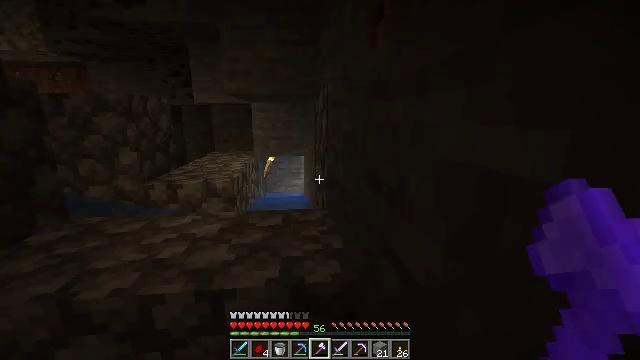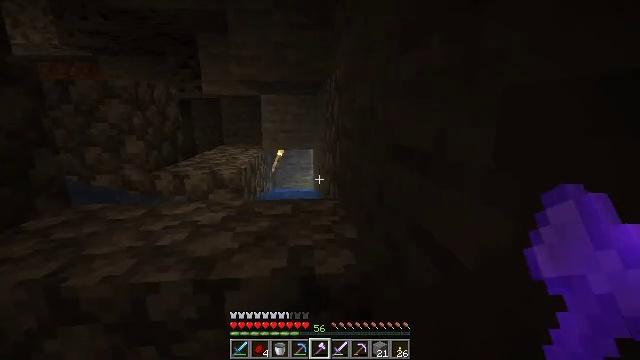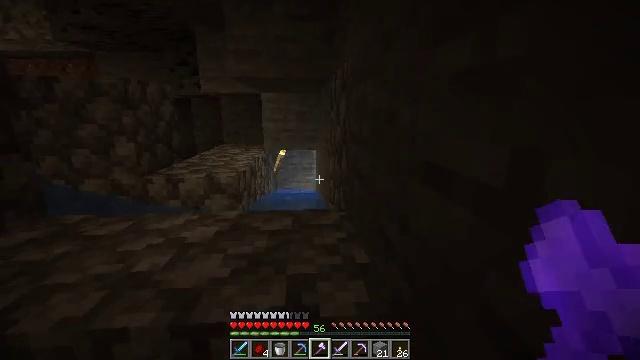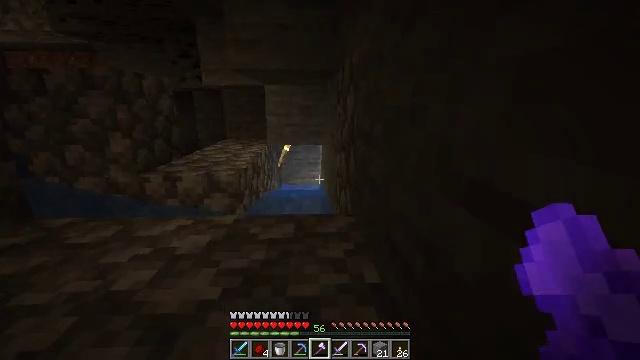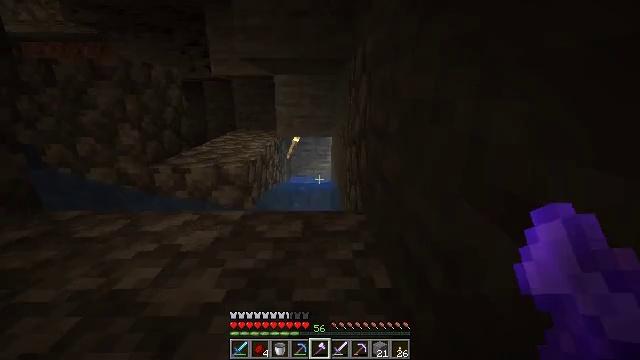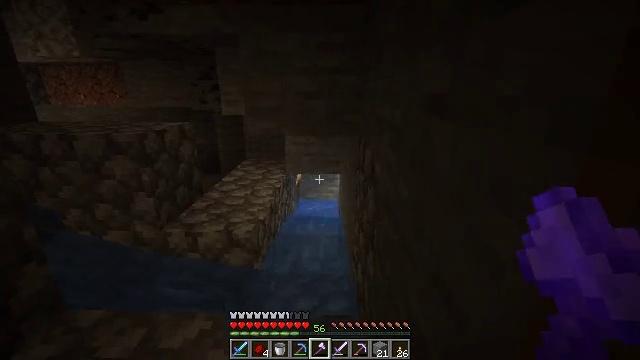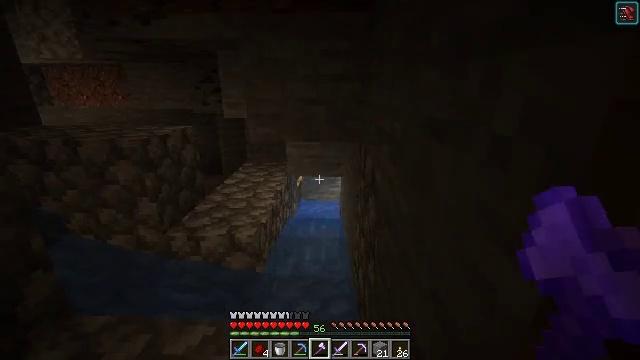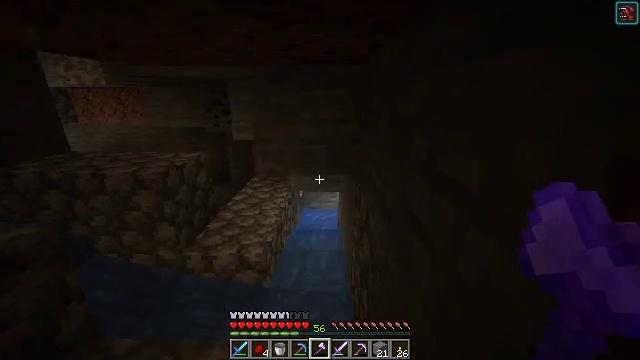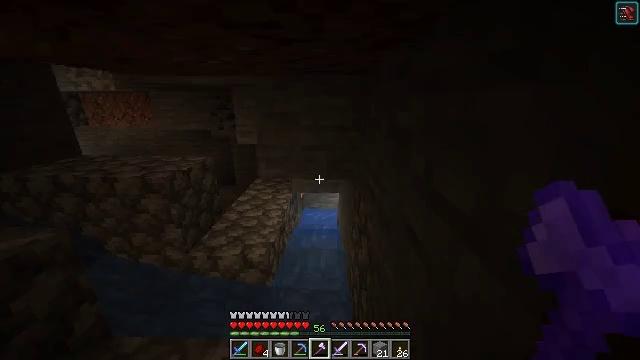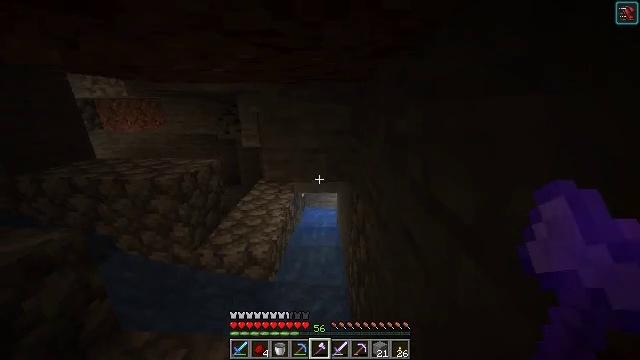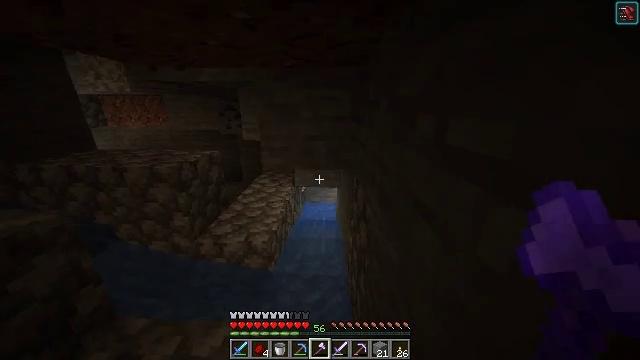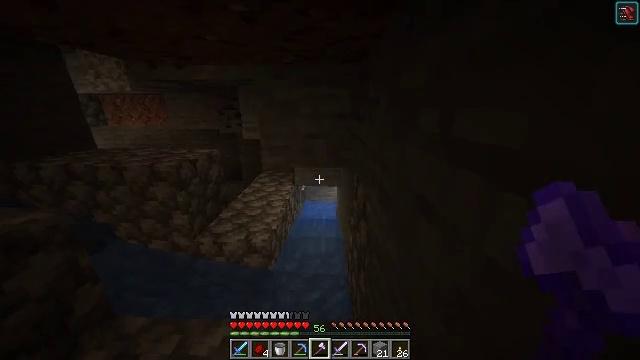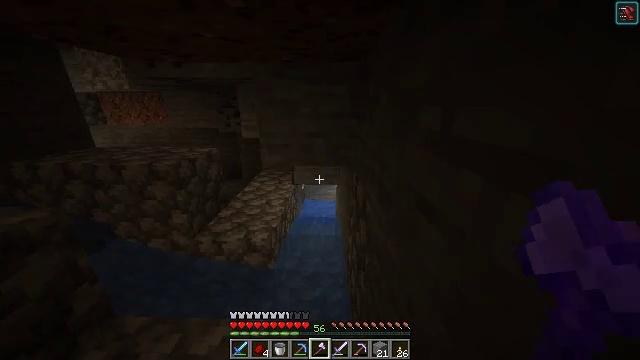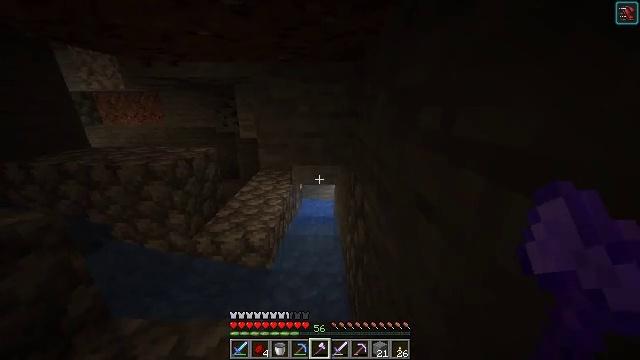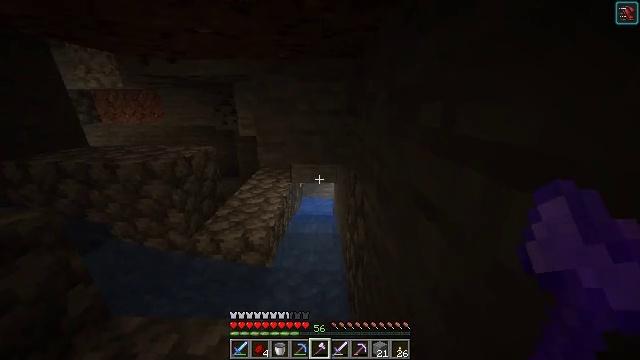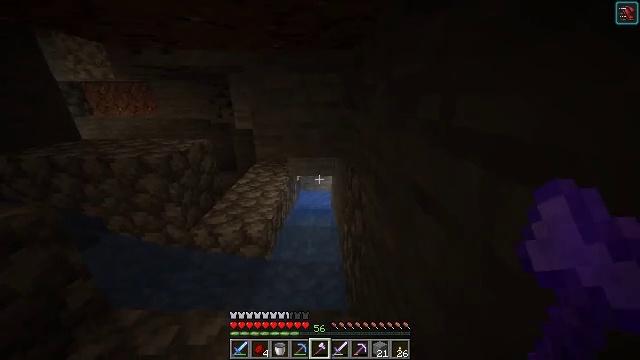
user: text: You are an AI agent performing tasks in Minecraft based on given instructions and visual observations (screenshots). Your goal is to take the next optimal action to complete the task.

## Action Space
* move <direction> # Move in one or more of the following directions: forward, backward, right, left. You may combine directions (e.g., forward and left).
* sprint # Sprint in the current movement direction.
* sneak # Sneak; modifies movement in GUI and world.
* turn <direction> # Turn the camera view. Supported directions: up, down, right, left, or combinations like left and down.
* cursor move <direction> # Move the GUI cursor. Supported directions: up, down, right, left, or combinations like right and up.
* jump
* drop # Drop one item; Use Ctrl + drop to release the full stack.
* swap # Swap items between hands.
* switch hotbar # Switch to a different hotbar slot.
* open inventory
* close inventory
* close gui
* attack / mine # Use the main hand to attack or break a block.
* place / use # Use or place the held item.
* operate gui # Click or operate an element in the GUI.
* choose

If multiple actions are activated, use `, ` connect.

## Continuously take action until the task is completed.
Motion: motion action
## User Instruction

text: Drop gunpowder.
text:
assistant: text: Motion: move forward, turn left
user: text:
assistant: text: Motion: move forward
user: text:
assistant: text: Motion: move forward, turn left and down
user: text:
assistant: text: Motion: move forward, turn left and down, jump
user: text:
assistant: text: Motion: move forward, turn left and down, jump
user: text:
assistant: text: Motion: move forward, jump
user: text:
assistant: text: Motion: move forward
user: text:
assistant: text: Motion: no_op
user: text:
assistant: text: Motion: no_op
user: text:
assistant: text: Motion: no_op
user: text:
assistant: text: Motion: no_op
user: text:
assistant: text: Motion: no_op
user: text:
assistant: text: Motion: no_op
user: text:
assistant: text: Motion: no_op
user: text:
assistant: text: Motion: turn down
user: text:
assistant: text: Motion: turn down
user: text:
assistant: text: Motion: move forward, turn down
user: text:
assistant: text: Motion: move forward
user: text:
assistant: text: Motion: no_op
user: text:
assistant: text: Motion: no_op
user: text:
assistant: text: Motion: no_op
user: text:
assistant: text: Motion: no_op
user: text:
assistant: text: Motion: turn down
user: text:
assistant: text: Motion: turn down
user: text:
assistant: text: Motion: turn down
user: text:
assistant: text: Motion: open inventory
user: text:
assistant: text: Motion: open inventory
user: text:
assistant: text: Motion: open inventory
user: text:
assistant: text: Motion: no_op
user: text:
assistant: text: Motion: cursor move left and up